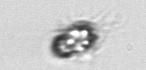
Label: Mesodinium